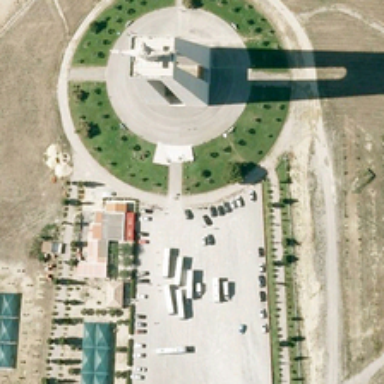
Above the picture there is a green circular lawn .